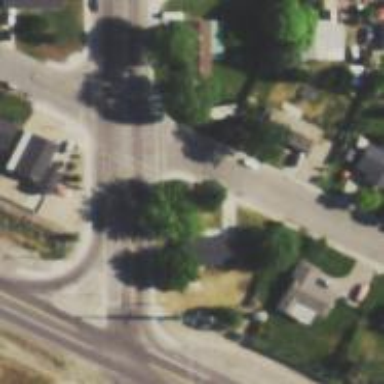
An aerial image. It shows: Asphalt footway with uncontrolled crossing marked with lines.